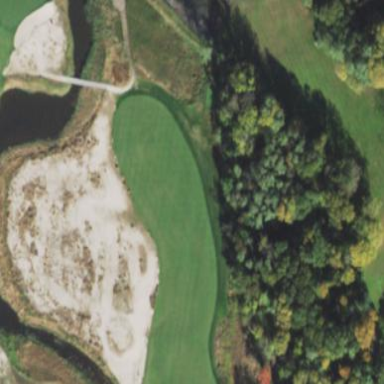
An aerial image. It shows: Sand bunker on golf course.